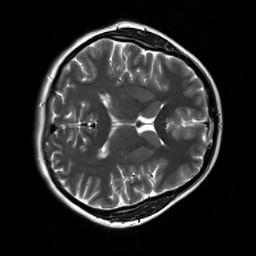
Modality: T2w
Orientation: axial
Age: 19
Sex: female
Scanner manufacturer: siemens
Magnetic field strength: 3 T
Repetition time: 7 s
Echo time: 0.09 s